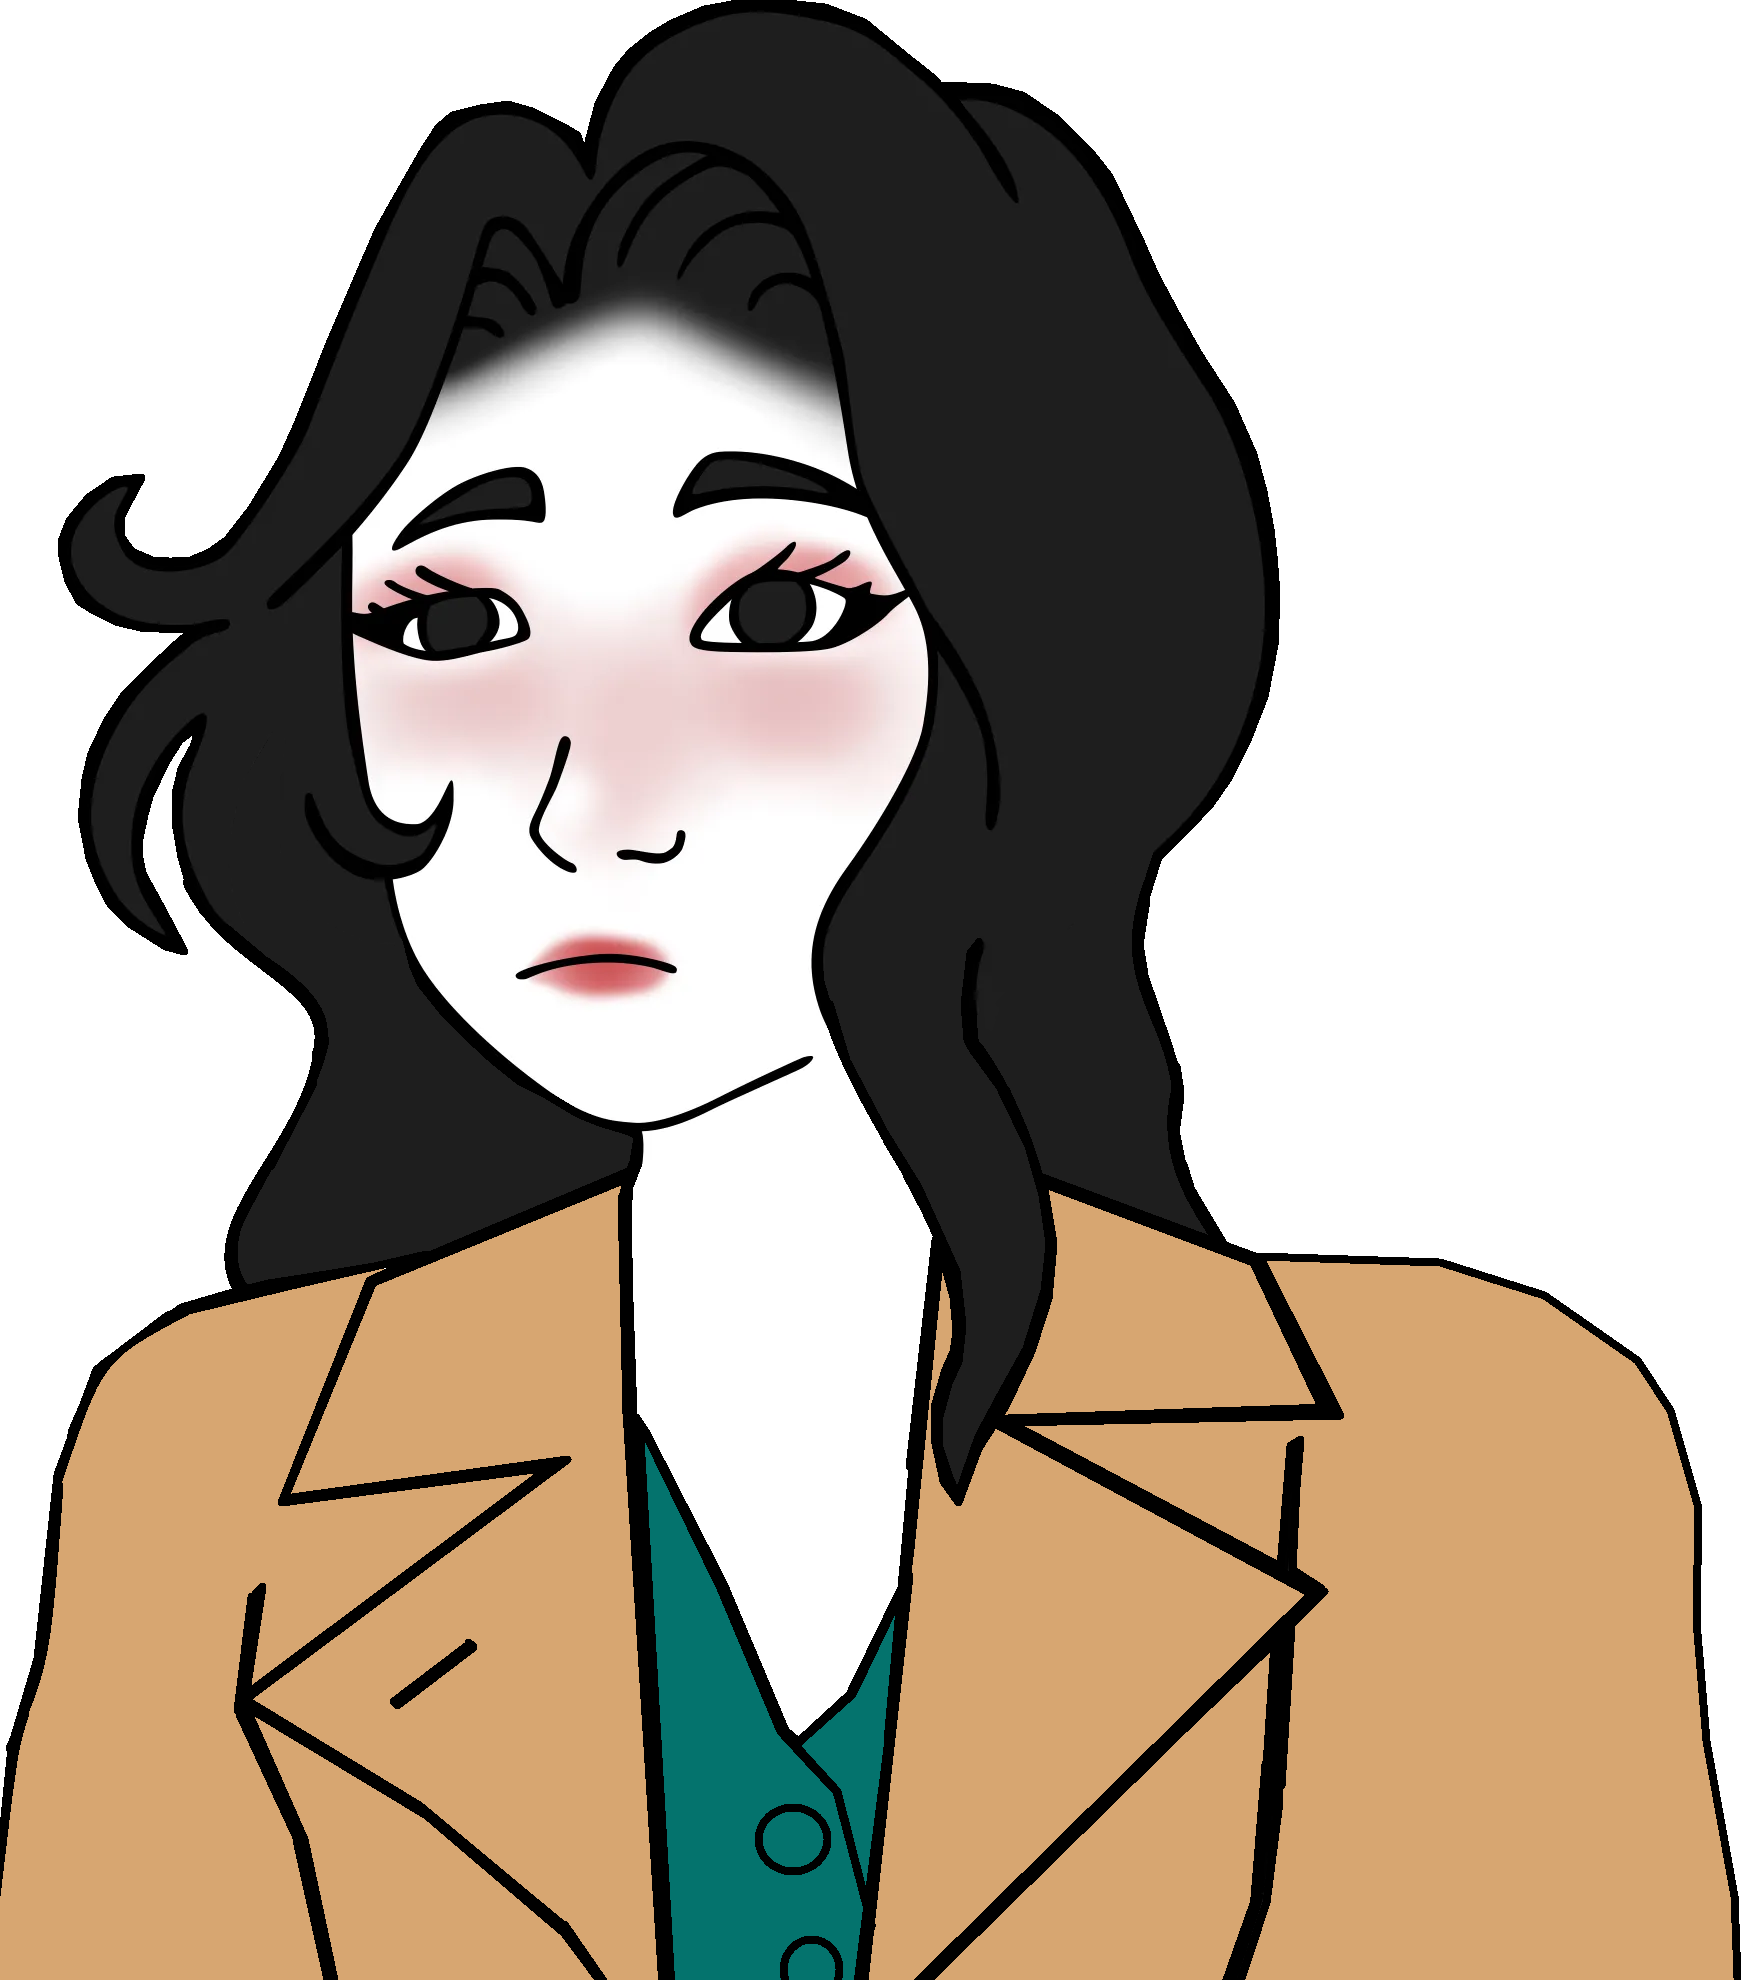
Label: 5_Doomer_Girl